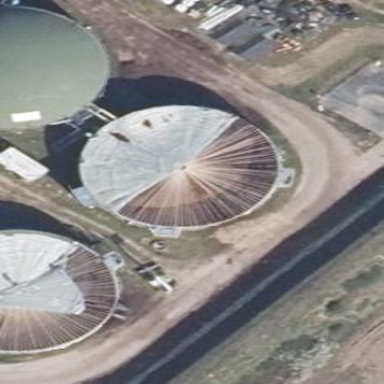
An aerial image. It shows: Building with covered reservoir that serves as generator. The roof of the reservoir is round in shape.